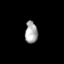
Tissue: skin
Cell type: Epithelial cells
Senescence score: 0.2696
Nuclear area (px): 268
Mean DAPI intensity: 167.776